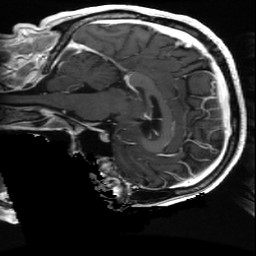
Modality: T1w
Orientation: sagittal
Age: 52
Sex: male
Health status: ill